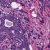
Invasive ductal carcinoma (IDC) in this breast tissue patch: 1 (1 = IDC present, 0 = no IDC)